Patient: sex M, age 33
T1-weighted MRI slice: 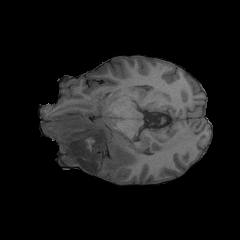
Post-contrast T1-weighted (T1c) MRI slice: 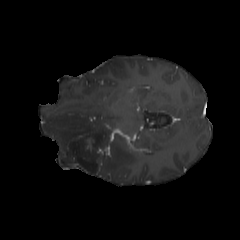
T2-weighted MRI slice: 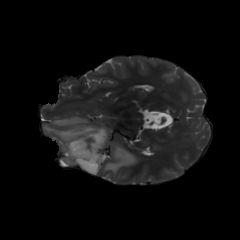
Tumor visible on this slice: yes
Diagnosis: Astrocytoma, IDH-mutant
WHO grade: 4